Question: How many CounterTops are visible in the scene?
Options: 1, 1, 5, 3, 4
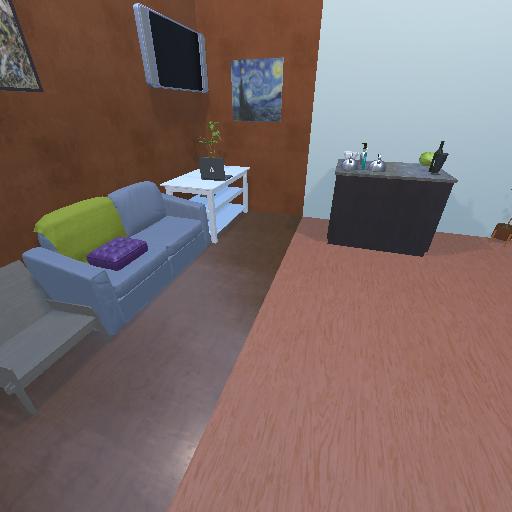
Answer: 1